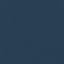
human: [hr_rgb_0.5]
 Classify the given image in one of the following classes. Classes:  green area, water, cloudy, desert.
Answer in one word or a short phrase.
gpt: water